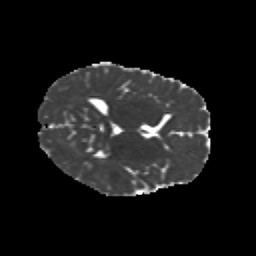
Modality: MD
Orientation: axial
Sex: female
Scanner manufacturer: siemens
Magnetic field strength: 3 T
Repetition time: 5 s
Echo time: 0.071 s